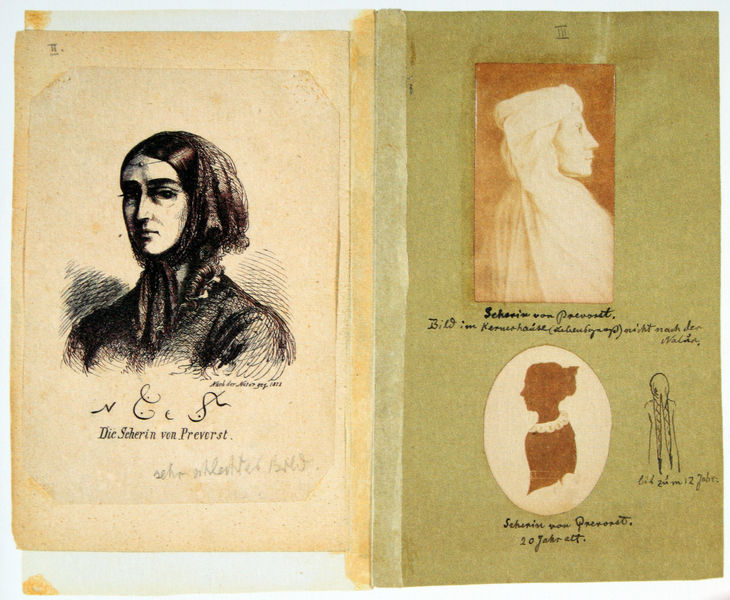
Titel: Doppelseite mit Silhouette und Zeichnungen der "Seherin"
Künstler: Gabriel von Max
Standort: München
Institution: Monacensia, Literaturarchiv und Bibliothek
Schlagwörter: kopf, mann, schatten, weiß, frauen, grün, braun, frau, profil, schmuck, schwarz, skizze, stirn, zeichen, zeichnung, blick, schleier, tuch, beige, haube, ornament, augen, gesicht, kragen, stein, bild, portrait, porträt, blatt, locken, traurig, holzschnitt, schrift, seitlich, papier, zöpfe, kette, grafik, witwe, kopftuch, zahlen, schriftzeichen, silouette, collage, foto, tusche, unterschrift, buch, umriß, druck, schnitt, radierung, stich, noir, dreiviertel, seite, text, beschriftung, tinte, schattenriss, buchdeckel, heft, scherenschnitt, seiten, seherin, sammlung, femme, skizzenbuch, skizzen, gravure, turban, riß, rötel, silouhette, handschrift, allemand, hexen, magie, zeichnungen, schreibschrift, notizen, schirft, passepartout, pappe, fru, scan, frontespiz, profiil, frau zeichnung, die seherin von preverat, blidnisse, sammelaufnahme, die seherin von preverst, preverst, sillouhette